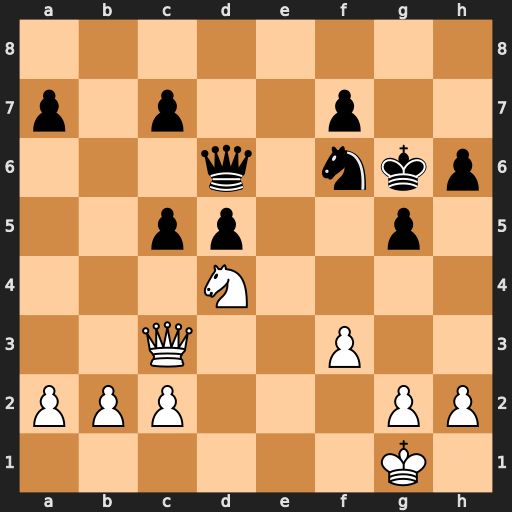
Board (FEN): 8/p1p2p2/3q1nkp/2pp2p1/3N4/2Q2P2/PPP3PP/6K1
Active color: w
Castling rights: -
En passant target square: -
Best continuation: Qd3+ Ne4 fxe4